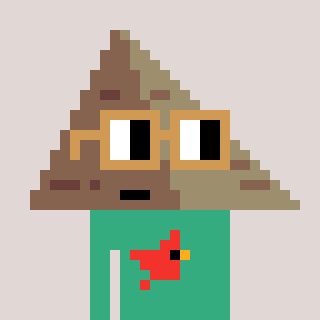
a pixel art character with square brown glasses, a pyramid-shaped head and a teal-colored body on a warm background